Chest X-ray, PA view. Patient: 30 years old, sex F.
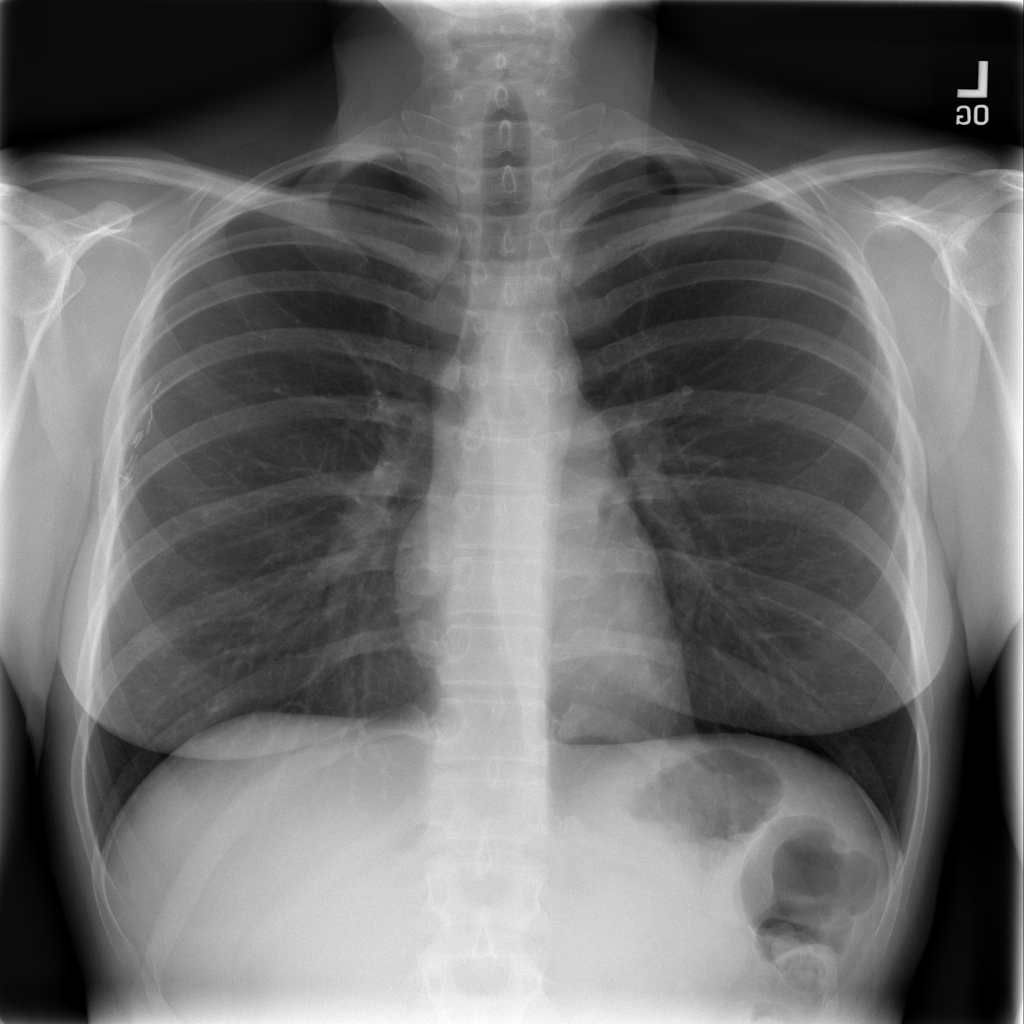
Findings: No Finding